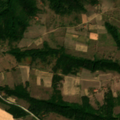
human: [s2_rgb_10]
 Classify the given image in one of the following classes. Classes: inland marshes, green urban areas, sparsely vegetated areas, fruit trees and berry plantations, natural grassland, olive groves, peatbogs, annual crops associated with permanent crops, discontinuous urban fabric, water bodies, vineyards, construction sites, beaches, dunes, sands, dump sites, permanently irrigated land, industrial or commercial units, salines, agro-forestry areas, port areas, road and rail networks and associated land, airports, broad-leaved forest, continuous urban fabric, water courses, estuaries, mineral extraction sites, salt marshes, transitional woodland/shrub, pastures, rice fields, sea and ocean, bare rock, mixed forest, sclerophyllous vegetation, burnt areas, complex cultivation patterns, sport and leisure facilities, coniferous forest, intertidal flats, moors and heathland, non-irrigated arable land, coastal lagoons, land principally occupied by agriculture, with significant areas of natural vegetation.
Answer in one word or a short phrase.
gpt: complex cultivation patterns, land principally occupied by agriculture, with significant areas of natural vegetation, broad-leaved forest, transitional woodland/shrub